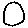
Label: circle